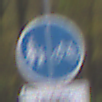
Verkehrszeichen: GetrennterRadUndGehwegRadwegRechts
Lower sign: BesondereFahrzeugeUndTransportgueter6
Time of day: MorningAfternoon
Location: Outdoor (Nature)
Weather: Overcast
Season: Autumn
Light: Natural